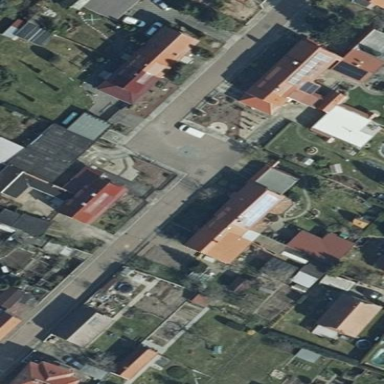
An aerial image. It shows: Residential road area.